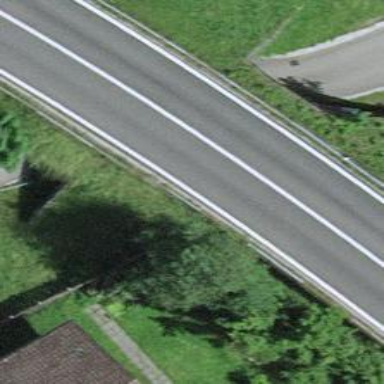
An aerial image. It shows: Motor road bridge with asphalt surface. The bridge is part of trunk highway.